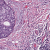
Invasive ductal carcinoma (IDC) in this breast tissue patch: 0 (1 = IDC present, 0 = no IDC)